Question: I got a Base64 encoded string, which I want to decode on Java 7 in my engine.
The String is this:
'''
String msg = "TwBuACAAMAAzACAATQBhAHIAIAAxADQALAAgAGEAdAAgADEAOQAyADkAaAByAHMALAAg
AFMAeQByAGkAYQBuACAAagBlAHQAcwAgAGYAaQByAGUAZAAgADEAOAAgAHIAbwBjAGsAZQB0AHMAIA
BhAHQAIABBAHIAcwBhAGwAJwBzACAAVwBhAGQAaQAgAEsAaABhAGkAcgAgAGEAbgBkACAAdABoAGUA
IAByAG8AYQBkACAAYgBlAHQAdwBlAGUAbgAgAFMAbABlAGUAdABhACAAYQBuAGQAIABuAG8AcgB0AG
gAZQByAG4AIAB0AG8AdwBuACAAbwBmACAAQQByAHMAYQBsAC0AQgBhAGEAbABiAGUAawAgAGEAcgBl
AGEALgA=";
'''
It comes from a web service written in C#.
If I paste it in any on the web it works fine. If I use it will give me weird output, where every letter is followed by a black diamond with questionmark (see sreenshot):
I Have tried to set encodings before decoding and when converting to a String, but with no success.
Here is the code:
'''
System.setProperty("file.encoding", "UTF-8");
String enc =
System.getProperty("file.encoding","UTF-8");
System.out.println(enc);
String msg = "TwBuACAAMAAzACAATQBhAHIAIAAxADQALAAgAGEAdAAgADEAOQAyADkAaAByAHMALAAg
AFMAeQByAGkAYQBuACAAagBlAHQAcwAgAGYAaQByAGUAZAAgADEAOAAgAHIAbwBjAGsAZQB0AHMAIA
BhAHQAIABBAHIAcwBhAGwAJwBzACAAVwBhAGQAaQAgAEsAaABhAGkAcgAgAGEAbgBkACAAdABoAGUA
IAByAG8AYQBkACAAYgBlAHQAdwBlAGUAbgAgAFMAbABlAGUAdABhACAAYQBuAGQAIABuAG8AcgB0A
GgAZQByAG4AIAB0AG8AdwBuACAAbwBmACAAQQByAHMAYQBsAC0AQgBhAGEAbABiAGUAawAgAGEAcgB
lAGEALgA=";
byte[] res = Base64.decodeBase64(msg);
System.out.println(new String(res, "UTF-8"));
'''
Any ideas?
Kind Regards,
Kartopete
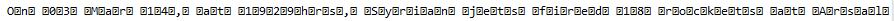
Answer: The string is in encoding, according to Oracle's <URL>.
After converting your base64 string to bytes, do as follows:
'''
byte[] bytes; // base64 decoded bytes
String s = new String(bytes, "UTF-16LE");
'''
The value of the string is:
> On 03 Mar 14, at 1929hrs, Syrian jets fired 18 rockets at Arsal's Wadi
Khair and the road between Sleeta and northern town of Arsal-Baalbek
area.